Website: bh-photo
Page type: customer-info-address
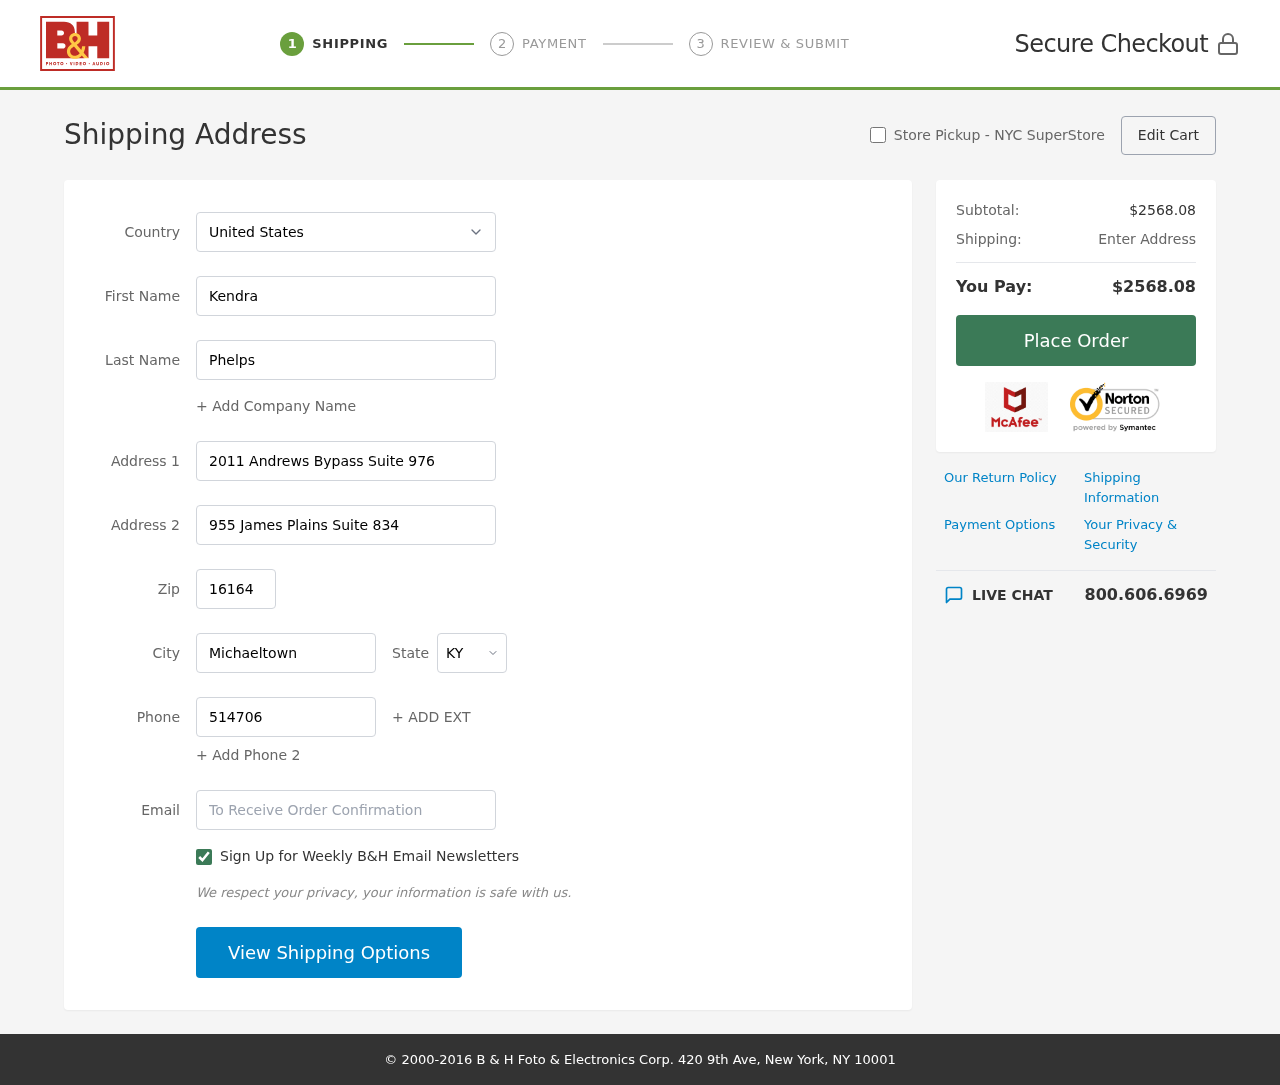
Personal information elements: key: PII_CITY
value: Michaeltown
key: PII_COUNTRY
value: United States
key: PII_EMAIL
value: kphelps@hotmail.com
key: PII_FIRSTNAME
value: Kendra
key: PII_LASTNAME
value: Phelps
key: PII_PHONE
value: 5147067717
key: PII_POSTCODE
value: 16164
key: PII_STATE_ABBR
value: KY
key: PII_STREET
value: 2011 Andrews Bypass Suite 976
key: PII_STREET2
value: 955 James Plains Suite 834
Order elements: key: ORDER_SUBTOTAL
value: $2568.08
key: ORDER_TOTAL
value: $2568.08